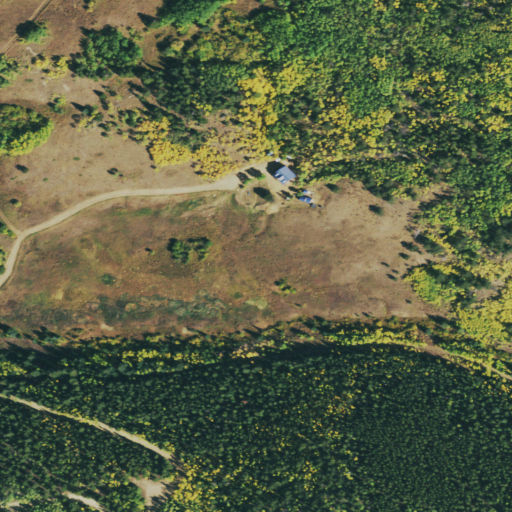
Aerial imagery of plain(s) in Colorado named Pecks Flat containing evergreen forest, shrub, deciduous forest, herbaceous wetlands, woody wetlands, and open development